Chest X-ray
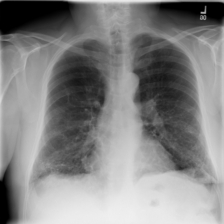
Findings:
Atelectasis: negative
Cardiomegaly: negative
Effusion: negative
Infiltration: negative
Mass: negative
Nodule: negative
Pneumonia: negative
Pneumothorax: negative
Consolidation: negative
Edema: negative
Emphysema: negative
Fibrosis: positive
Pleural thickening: negative
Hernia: negative